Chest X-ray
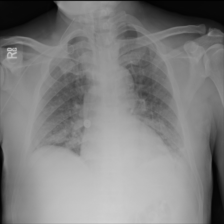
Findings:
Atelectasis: positive
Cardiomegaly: negative
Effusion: negative
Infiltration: positive
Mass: negative
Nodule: negative
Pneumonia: negative
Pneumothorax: negative
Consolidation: negative
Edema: negative
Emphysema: negative
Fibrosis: negative
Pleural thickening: negative
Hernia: negative